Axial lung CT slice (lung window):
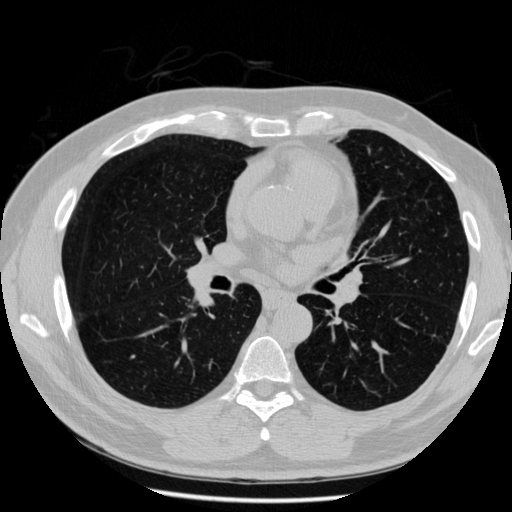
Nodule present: no